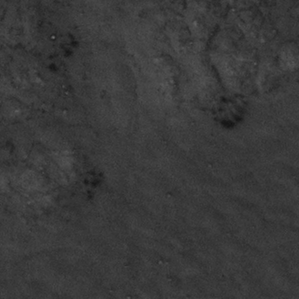
Label: frost